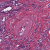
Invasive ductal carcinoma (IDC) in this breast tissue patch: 1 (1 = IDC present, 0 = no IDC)